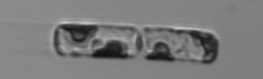
Label: Guinardia_delicatula